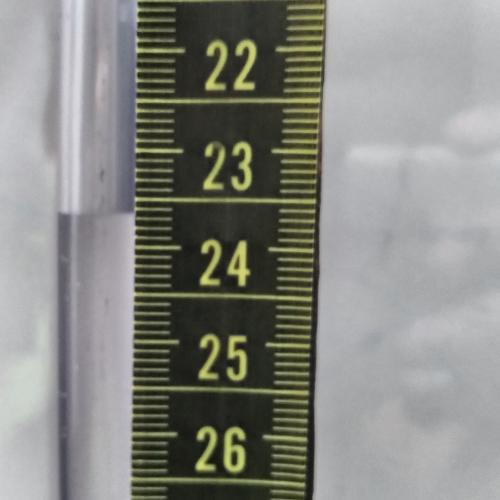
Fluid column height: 23.6 cm